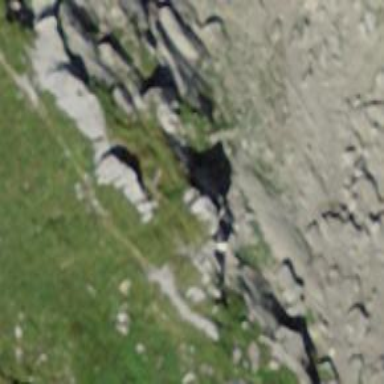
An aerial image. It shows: Natural cliff.